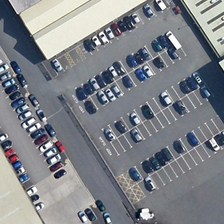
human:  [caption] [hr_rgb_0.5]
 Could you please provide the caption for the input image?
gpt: all kinds of cars .

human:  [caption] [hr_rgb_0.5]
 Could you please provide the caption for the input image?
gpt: a small parking lot parked cars .

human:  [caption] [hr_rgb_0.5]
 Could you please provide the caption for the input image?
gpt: all kinds of cars .

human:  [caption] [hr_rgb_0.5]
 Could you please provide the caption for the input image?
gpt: a small parking lot parked cars .

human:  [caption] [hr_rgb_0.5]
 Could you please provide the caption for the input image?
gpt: a small parking lot parked cars .